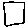
Label: square